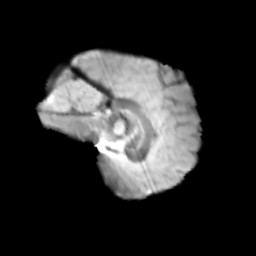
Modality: T2w
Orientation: sagittal
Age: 11
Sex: male
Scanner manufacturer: siemens
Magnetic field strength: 3 T
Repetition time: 3.8 s
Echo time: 0.07 s